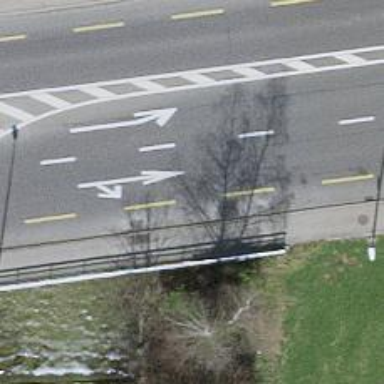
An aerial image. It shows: Tertiary road with cycle lane on bridge. There are separate sidewalks on both sides.